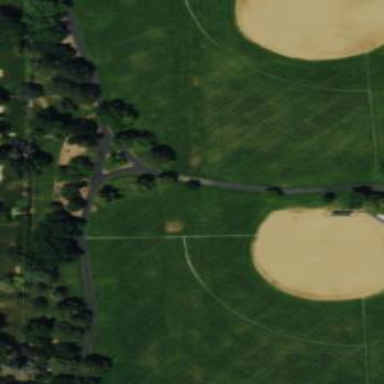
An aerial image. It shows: Baseball pitch for leisure land activities.